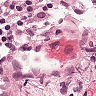
Metastatic tissue present: no